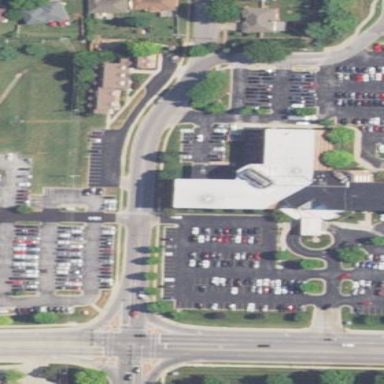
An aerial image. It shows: Clinic building providing healthcare services.